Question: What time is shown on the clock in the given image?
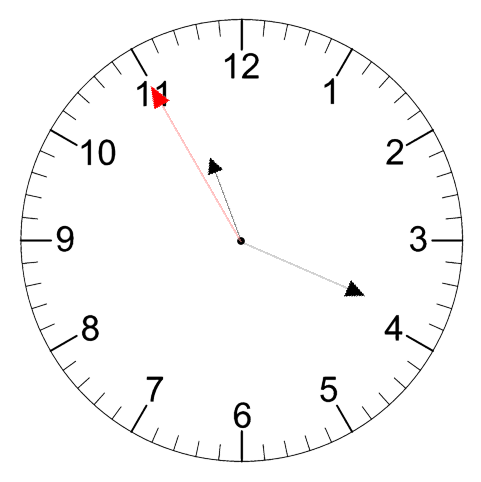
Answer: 11:18:55